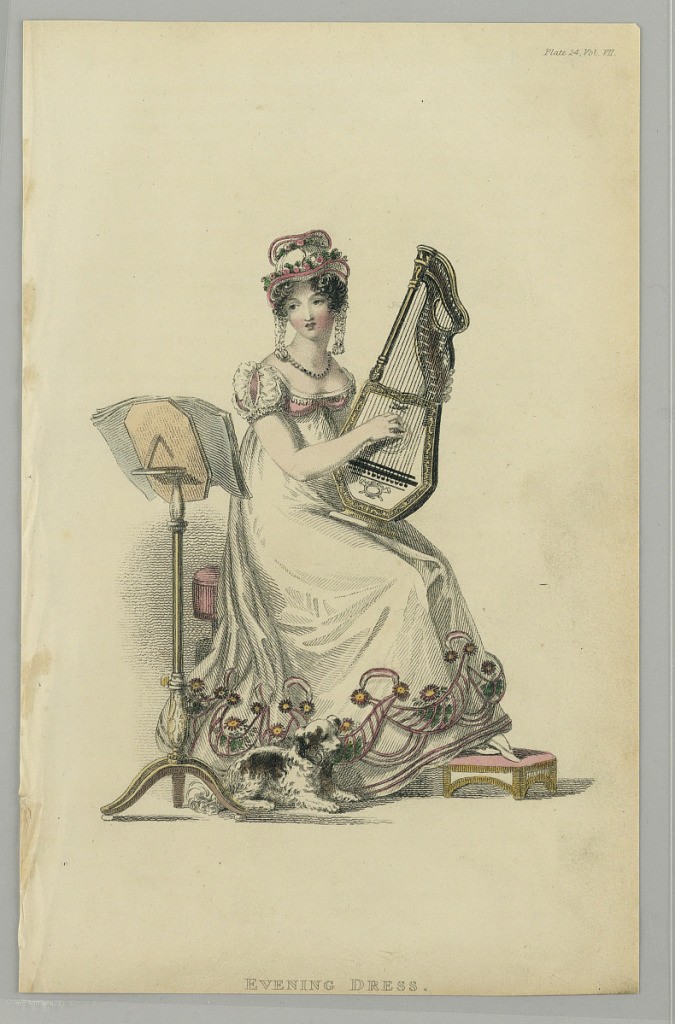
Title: Evening Dress
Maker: Rudolph Ackermann, English, b. Germany, 1764–1834
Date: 1819
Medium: Engraving, brush and watercolor on paper
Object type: Print
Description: Fashion plate of a woman playing a small harp; a dog by her side. She wears a white dress and hat, with pink trim and yellow and green flowers. Title below.